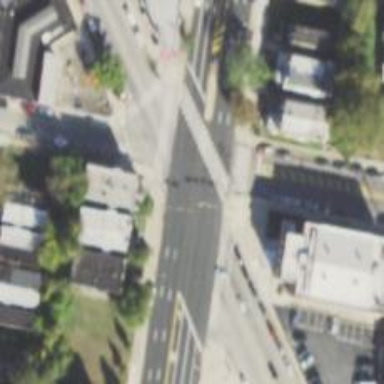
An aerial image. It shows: Marked crossing on footway.